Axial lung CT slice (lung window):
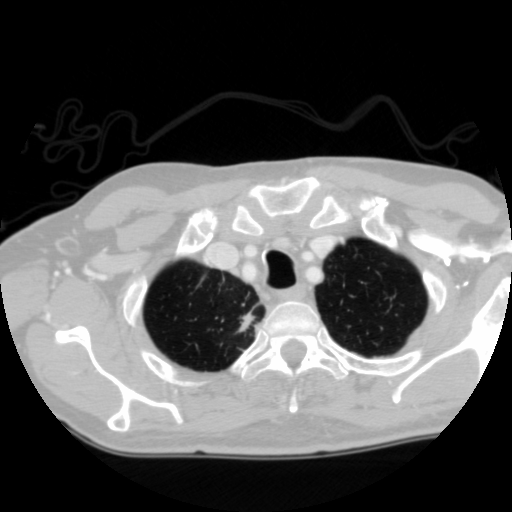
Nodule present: no